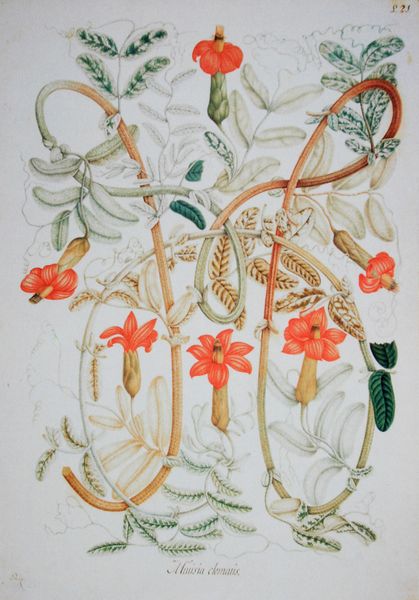
Titel: Mutisia clematis
Künstler: Salvador Rizo
Standort: Madrid
Institution: Archivo del Real Jardìn Botánico
Schlagwörter: blätter, weiß, aquarell, gelb, grün, ocker, blume, blumen, braun, bunt, grau, hell, zeichnung, blüte, blüten, rot, malerei, ornament, signatur, halme, natur, zweige, kelch, blatt, pflanze, pflanzen, frucht, früchte, ranken, schrift, papier, studie, getreide, korn, grafik, floral, name, stiele, buch, symmetrisch, stengel, druck, monogramm, illustration, buchstabe, buchstaben, initiale, stempel, flora, lilie, stängel, ornamental, knospen, verschlungen, lilien, dekorativ, botanik, beschreibung, gefiedert, traktat, orchidee, botanisch, biologie, kacke, rispen, scheiße, enzyklopädie, aderung, das war der philipp, gsichtsmofa, 19. jahrhundert, m, h, 23, s. 25